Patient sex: M
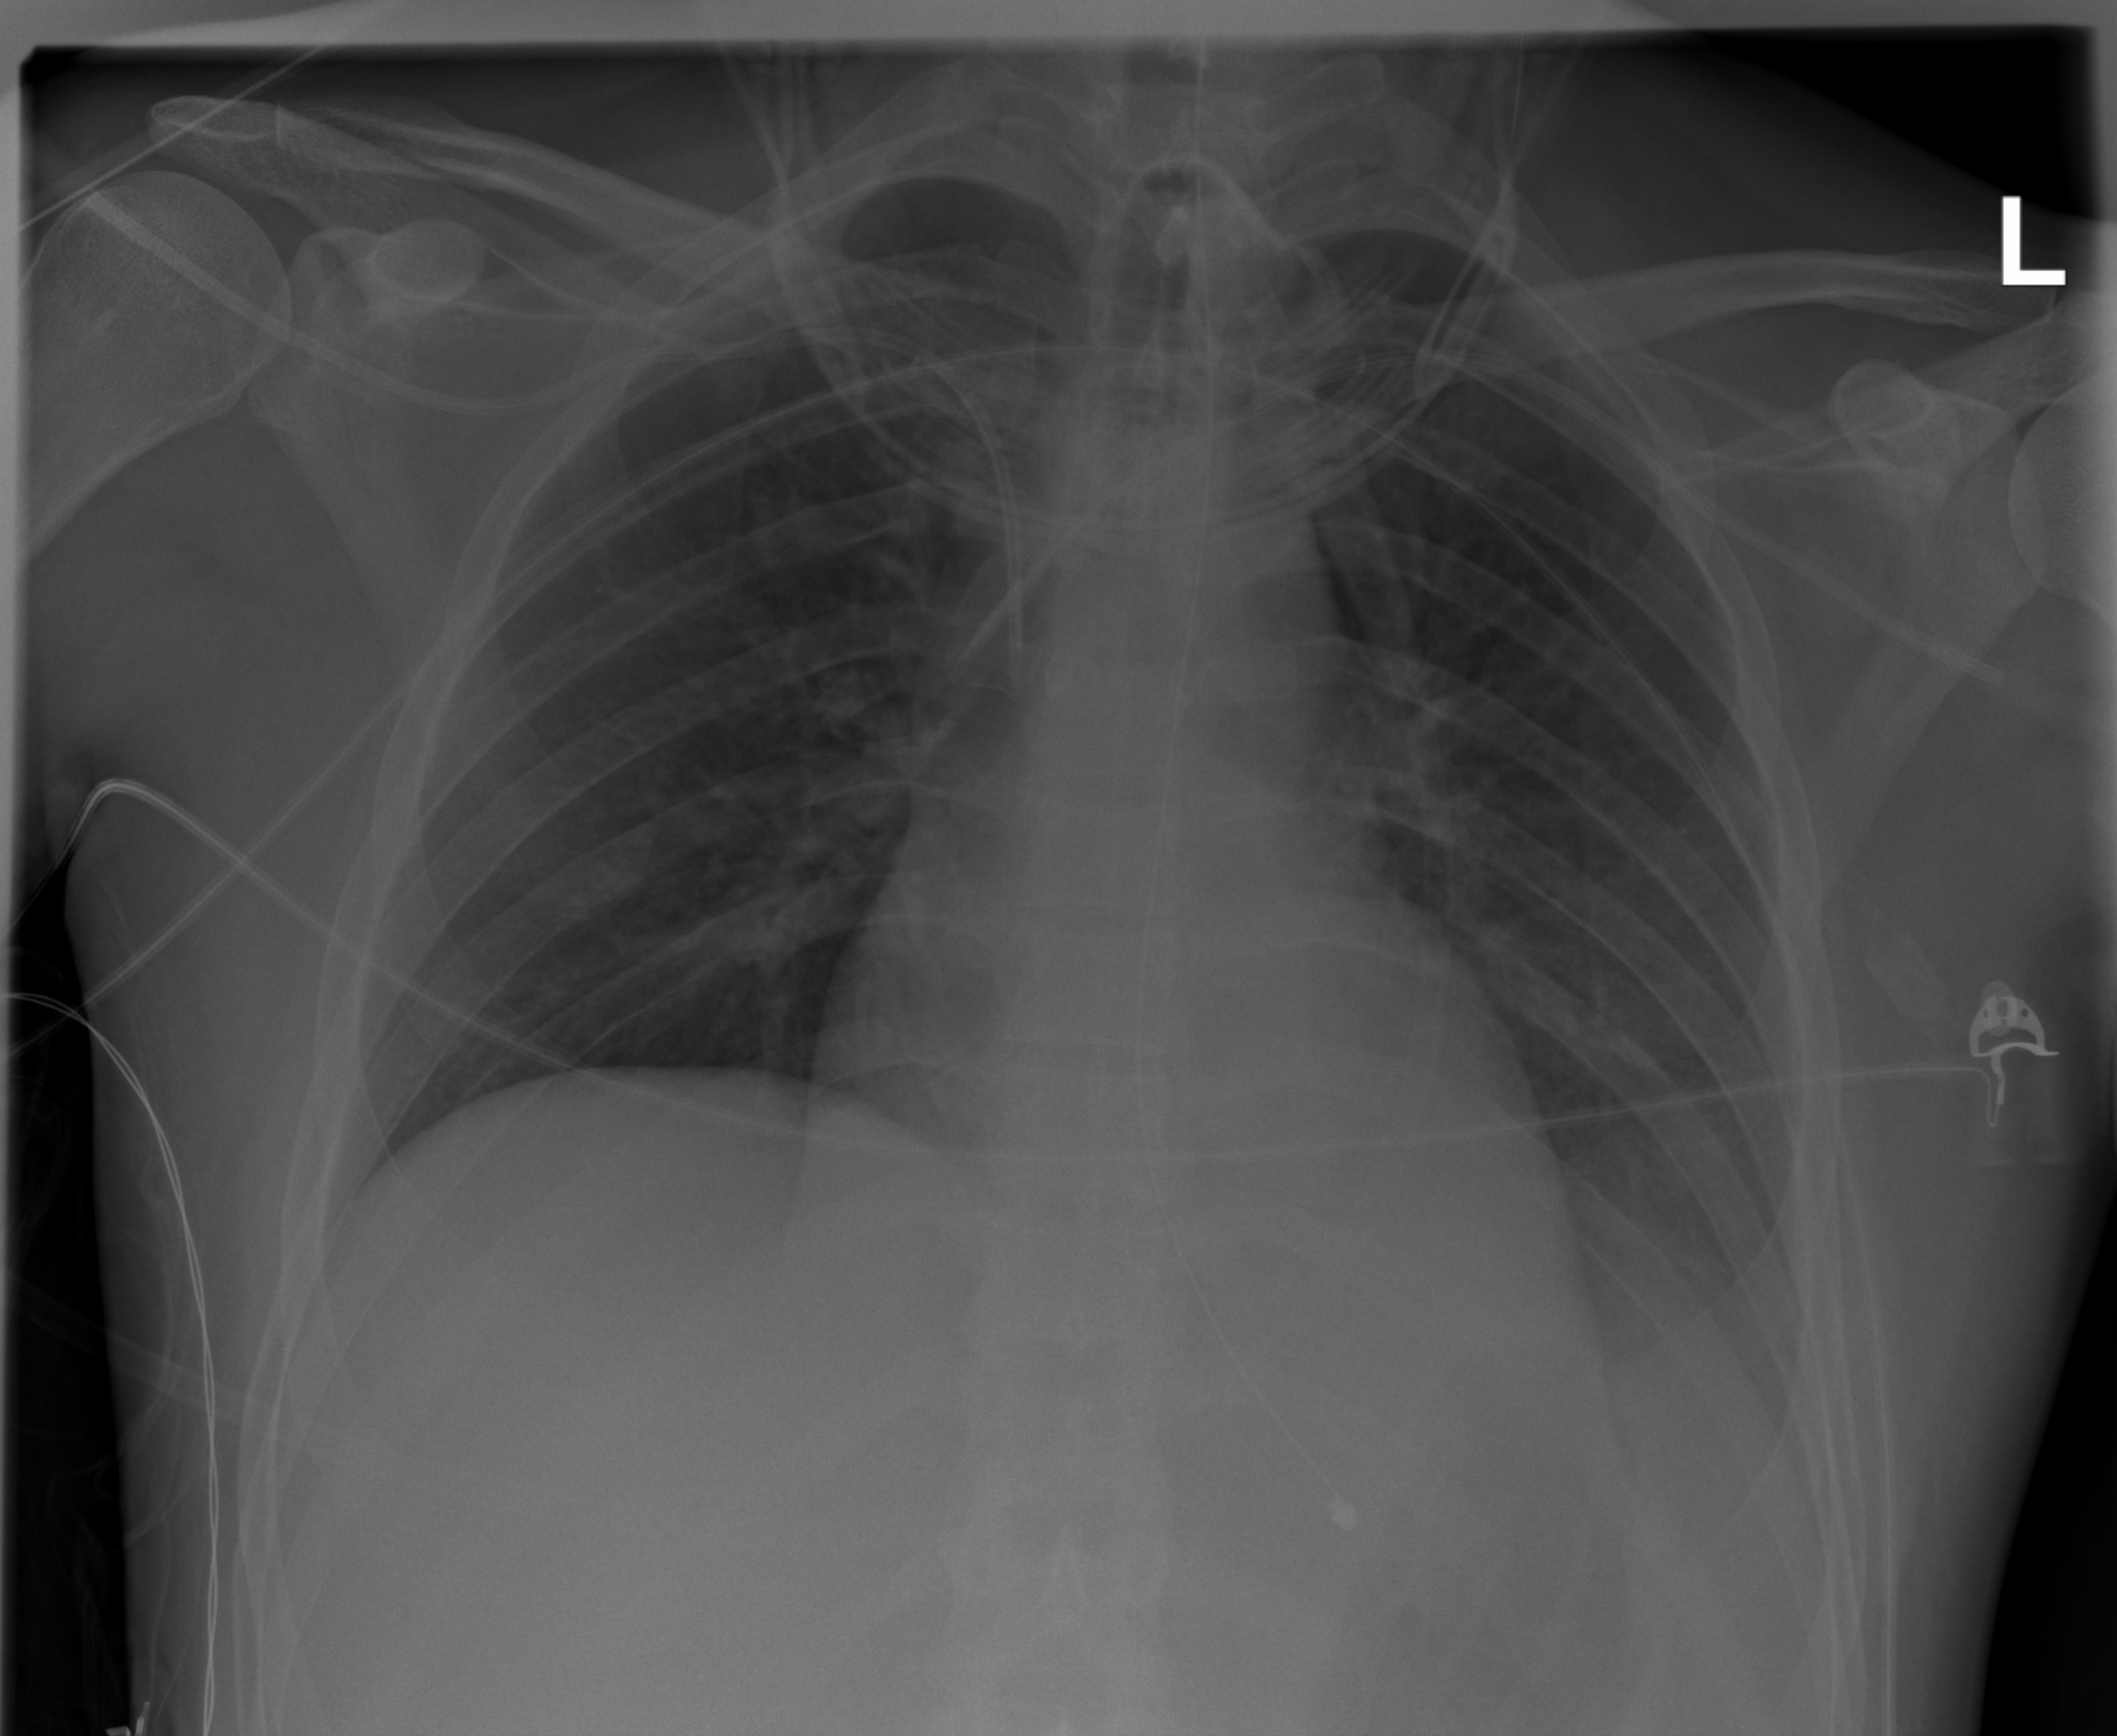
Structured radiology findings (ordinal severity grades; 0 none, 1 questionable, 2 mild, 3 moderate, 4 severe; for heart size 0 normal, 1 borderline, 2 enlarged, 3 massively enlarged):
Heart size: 0
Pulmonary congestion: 0
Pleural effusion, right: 0
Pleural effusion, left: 2
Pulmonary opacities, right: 0
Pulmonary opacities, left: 0
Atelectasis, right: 0
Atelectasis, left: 2